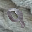
Label: 9